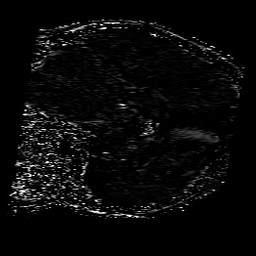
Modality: SWI
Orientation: sagittal
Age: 54
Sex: female
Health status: ill
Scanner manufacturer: philips
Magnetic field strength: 3 T
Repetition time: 0.031 s